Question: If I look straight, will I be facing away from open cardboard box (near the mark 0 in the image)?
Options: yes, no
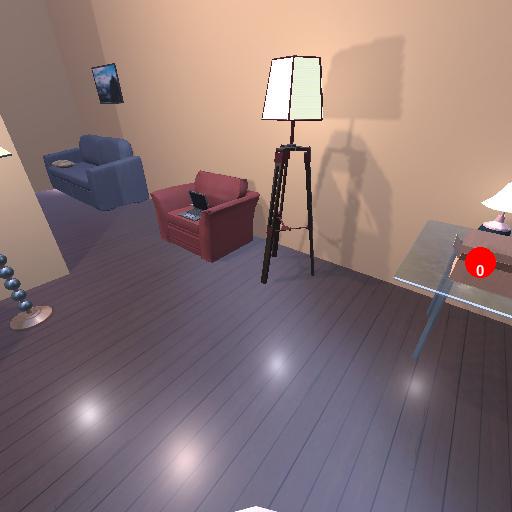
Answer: yes